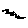
Label: zigzag